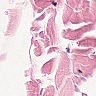
Metastatic tissue present: no